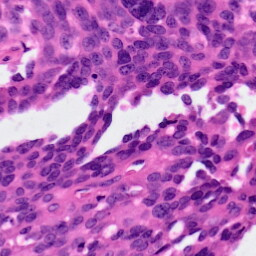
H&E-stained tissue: Ovarian